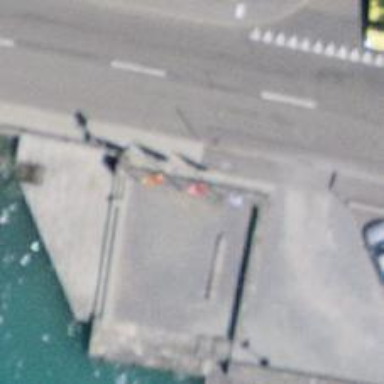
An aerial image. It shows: Flagpole structure.